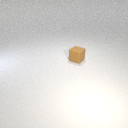
small brown rubber cube